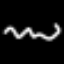
Label: squiggle